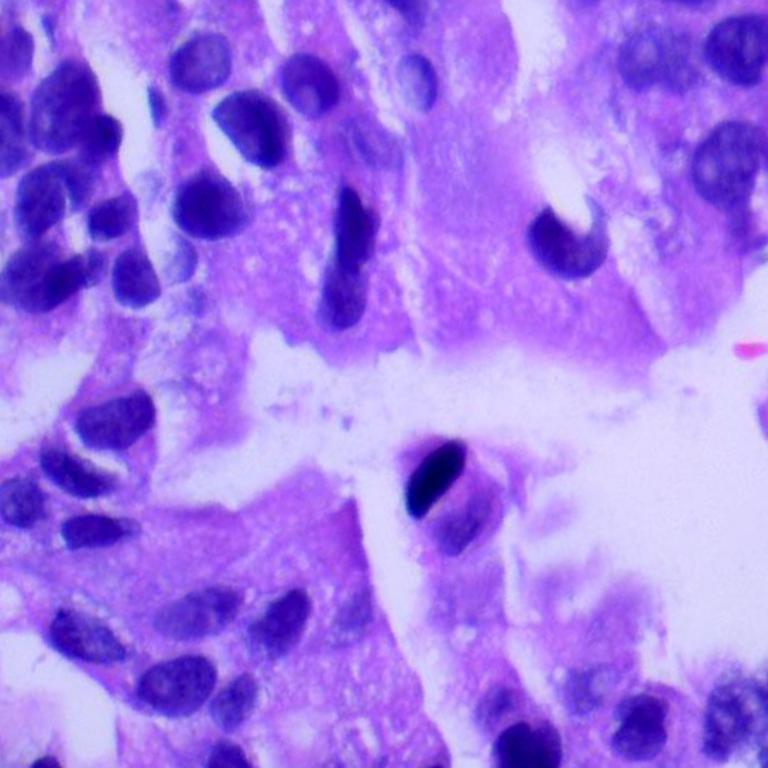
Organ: lung
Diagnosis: adenocarcinomas